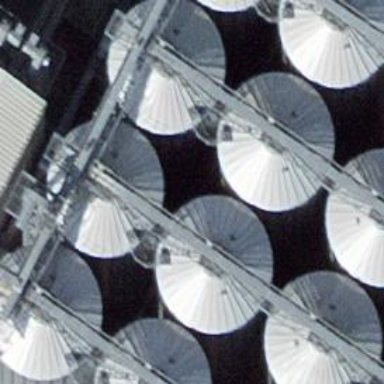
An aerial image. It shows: Storage tank with man-made structure.